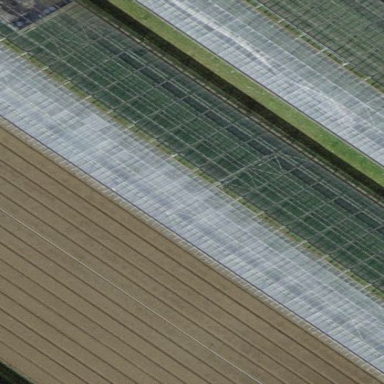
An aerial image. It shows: Area dedicated to greenhouse horticulture.